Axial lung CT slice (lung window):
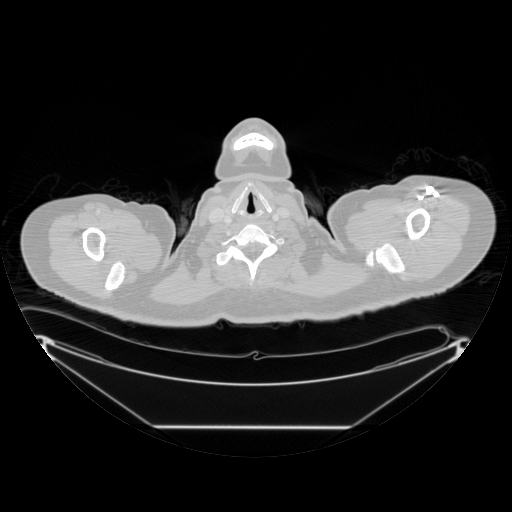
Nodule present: no